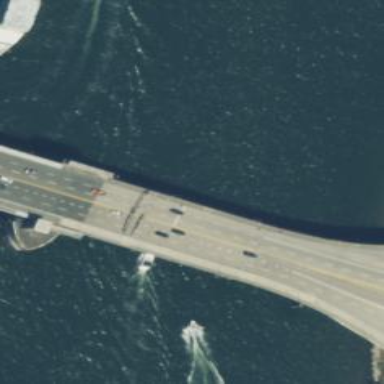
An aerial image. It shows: Primary highway bridge with asphalt surface and truss structure.